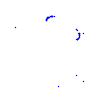
Particle: proton